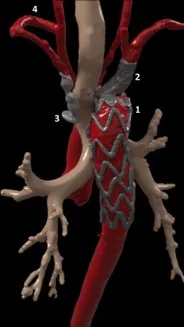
Post-interventional 3D model. Posterior. Views showing (1) the one-branch thoracic endograft (Castor, MicroPort ) in aorta with the branch placed in the right subclavian artery, extended with a covered stent, (2) Amplatzer Vascular Plug II, (3) in the left subclavian artery excluding Kommerell's diverticulum the poststenotic saccular aneurysm (therefore not visible in the model), and (4) left carotid-subclavian extra anatomical bypass.
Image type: radiology (ct)